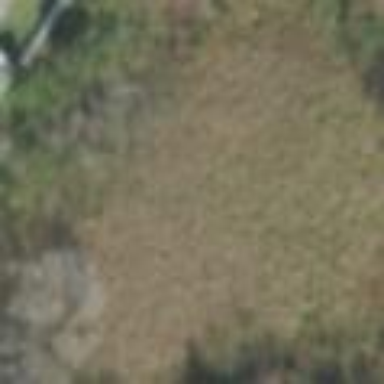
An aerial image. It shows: Wetland area.